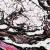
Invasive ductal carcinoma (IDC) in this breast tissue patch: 0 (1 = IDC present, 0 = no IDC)